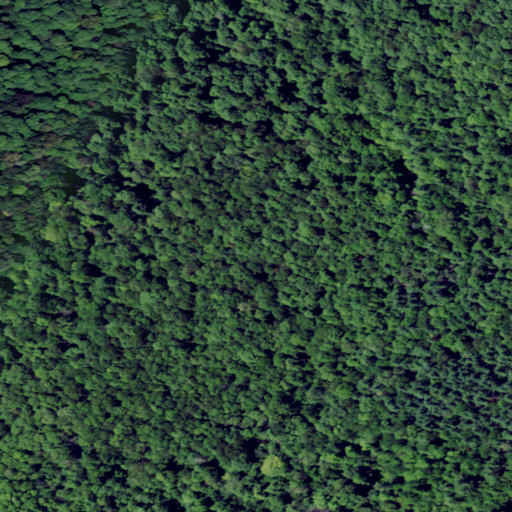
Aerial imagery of mountain in New York named Barr Hill containing deciduous forest and evergreen forest